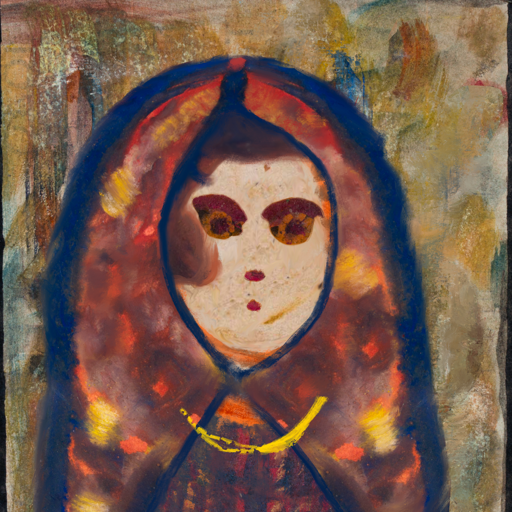
Background: Pipe, Head And Neck Front: Rupkatha, Face Front: Doll, Bust: In_The_Sun, Hair Front: Mother_And_Son_Son, Head Accessory: Mother_And_Son_Mother_Scarf, Second Necklace: Blank, Necklace: Irani_1, Baby: Blank